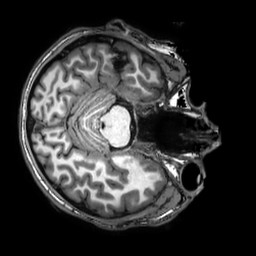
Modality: T1w
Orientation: axial
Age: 24
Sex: male
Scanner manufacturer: philips
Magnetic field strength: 3 T
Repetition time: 0.008184 s
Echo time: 0.003748 s